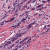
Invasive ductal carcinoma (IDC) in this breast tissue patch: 1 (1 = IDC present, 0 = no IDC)